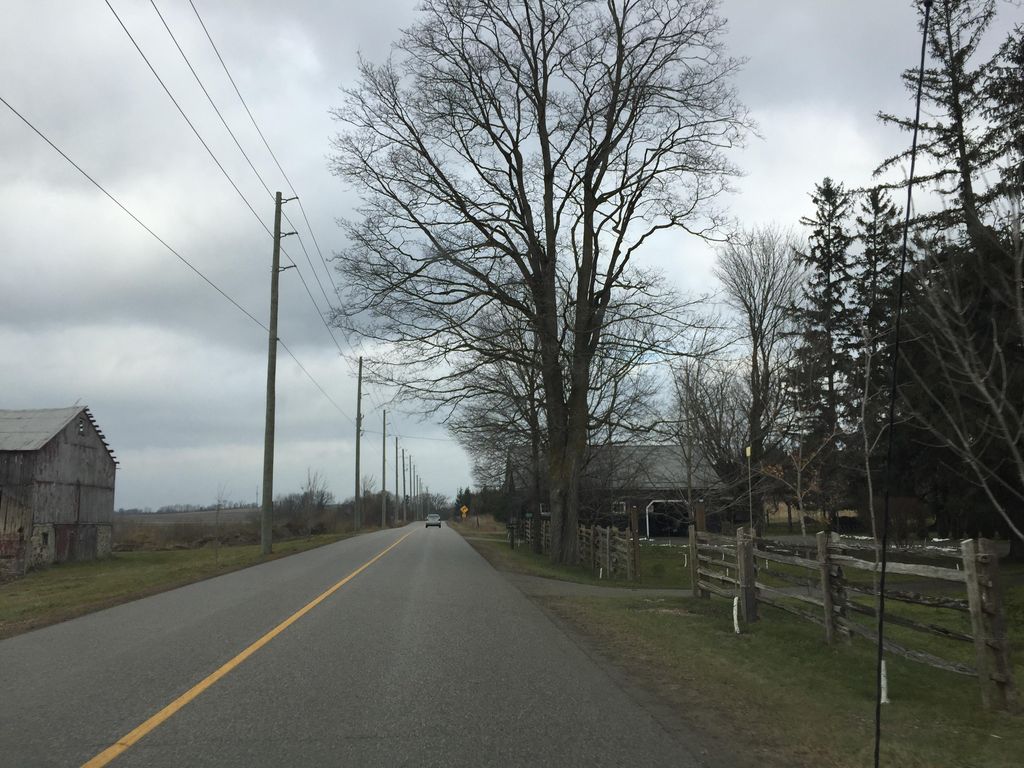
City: kitchener-waterloo